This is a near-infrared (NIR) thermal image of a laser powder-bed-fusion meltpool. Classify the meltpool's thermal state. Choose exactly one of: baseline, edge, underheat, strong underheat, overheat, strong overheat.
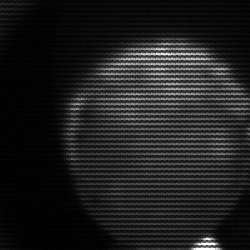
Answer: edge